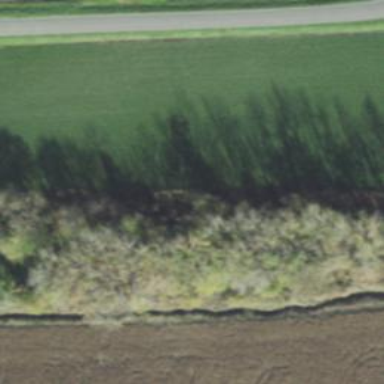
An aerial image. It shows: Abandoned railway.